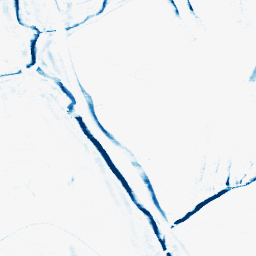
Category: morphological
Decomposition family: morphological_rect
Decomposition parameters: operation: closing
width: 10
height: 3
Upsampling method: quadratic
Upsampling parameters: scale: 8
Upsampling scale: 8